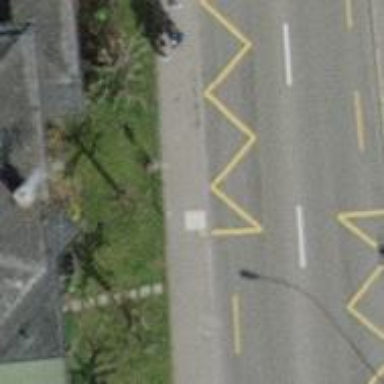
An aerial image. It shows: Bus stop with platform for public transport.